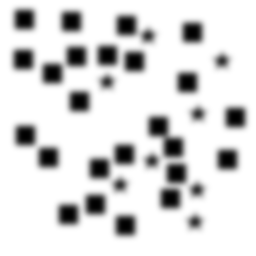
Squares: 24
Triangles: 0
Stars: 8
Total shapes: 32